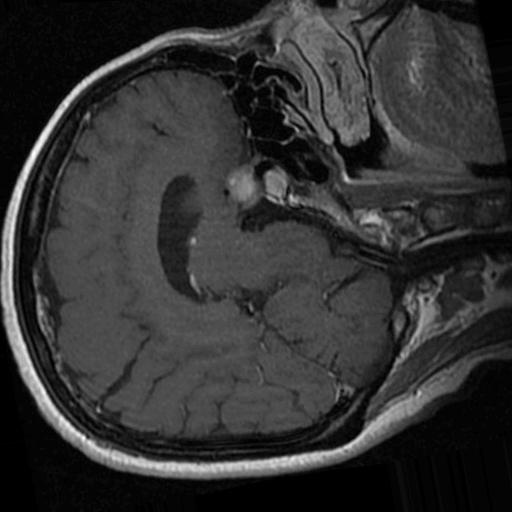
Label: brain_tumor